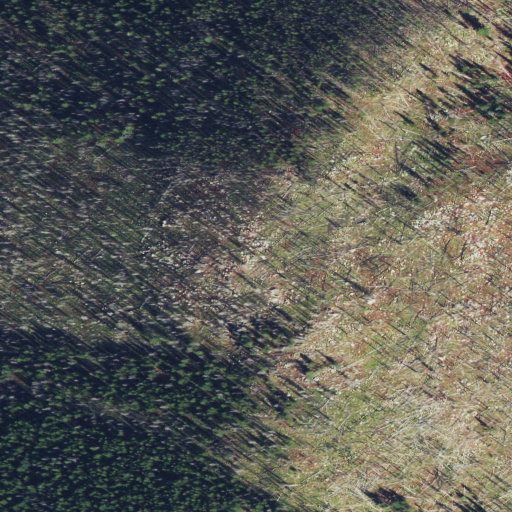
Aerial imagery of mountain in Idaho named Burnt Knob containing shrub, evergreen forest, grassland, and barren land